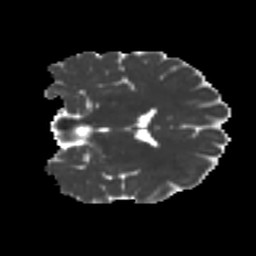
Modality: MD
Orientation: coronal
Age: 23
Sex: female
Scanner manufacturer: ge
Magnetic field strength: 3 T
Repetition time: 7.8 s
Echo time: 0.0606 s